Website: walmart
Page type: billing-address
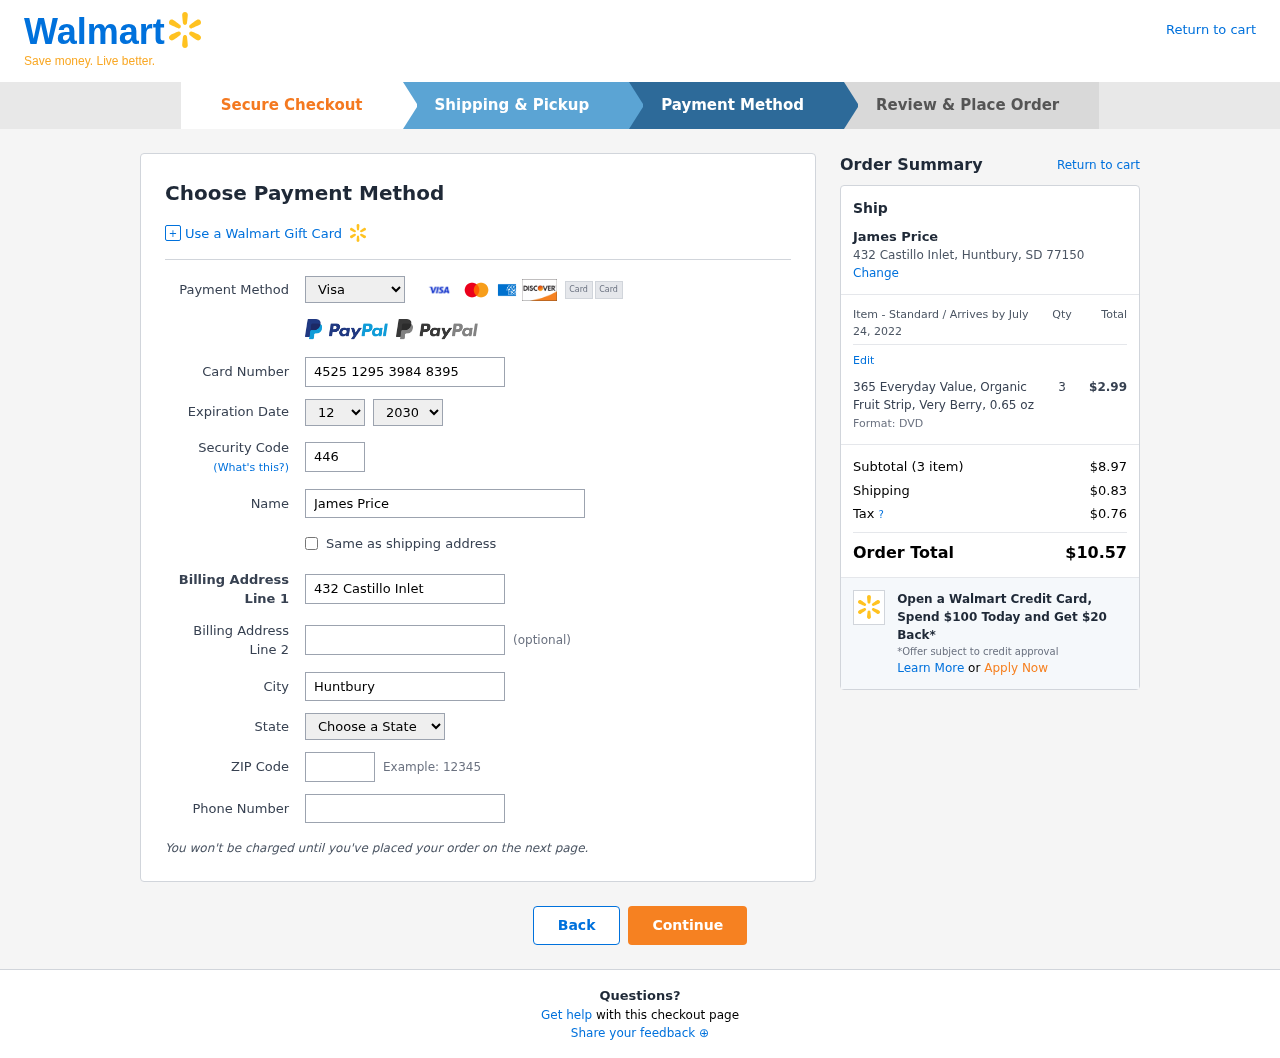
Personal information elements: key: PII_CARD_CVV
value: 446
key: PII_CARD_EXPIRY_MONTH
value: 12
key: PII_CARD_EXPIRY_YEAR
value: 30
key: PII_CARD_NUMBER
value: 4525 1295 3984 8395
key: PII_CARD_TYPE
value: Visa
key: PII_CITY
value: Huntbury
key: PII_CITY_STATE_ZIP
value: Huntbury, SD 77150
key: PII_FULLNAME
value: James Price
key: PII_PHONE
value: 3378205837
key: PII_POSTCODE
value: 77150
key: PII_STATE
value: South Dakota
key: PII_STREET
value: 432 Castillo Inlet
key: PII_FULLNAME2
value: James Price
Product elements: key: PRODUCT1_NAME
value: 365 Everyday Value, Organic Fruit Strip, Very Berry, 0.65 oz
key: PRODUCT1_PRICE
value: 2.99
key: PRODUCT1_QUANTITY
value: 3
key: PRODUCT1_DESC
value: Format: DVD
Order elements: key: ORDER_DELIVERY_DATE
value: July 24, 2022
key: ORDER_NUM_ITEMS
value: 3
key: ORDER_SUBTOTAL
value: $8.97
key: ORDER_SHIPPING_COST
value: $0.83
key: ORDER_TAX
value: $0.76
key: ORDER_TOTAL
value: $10.57